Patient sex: M
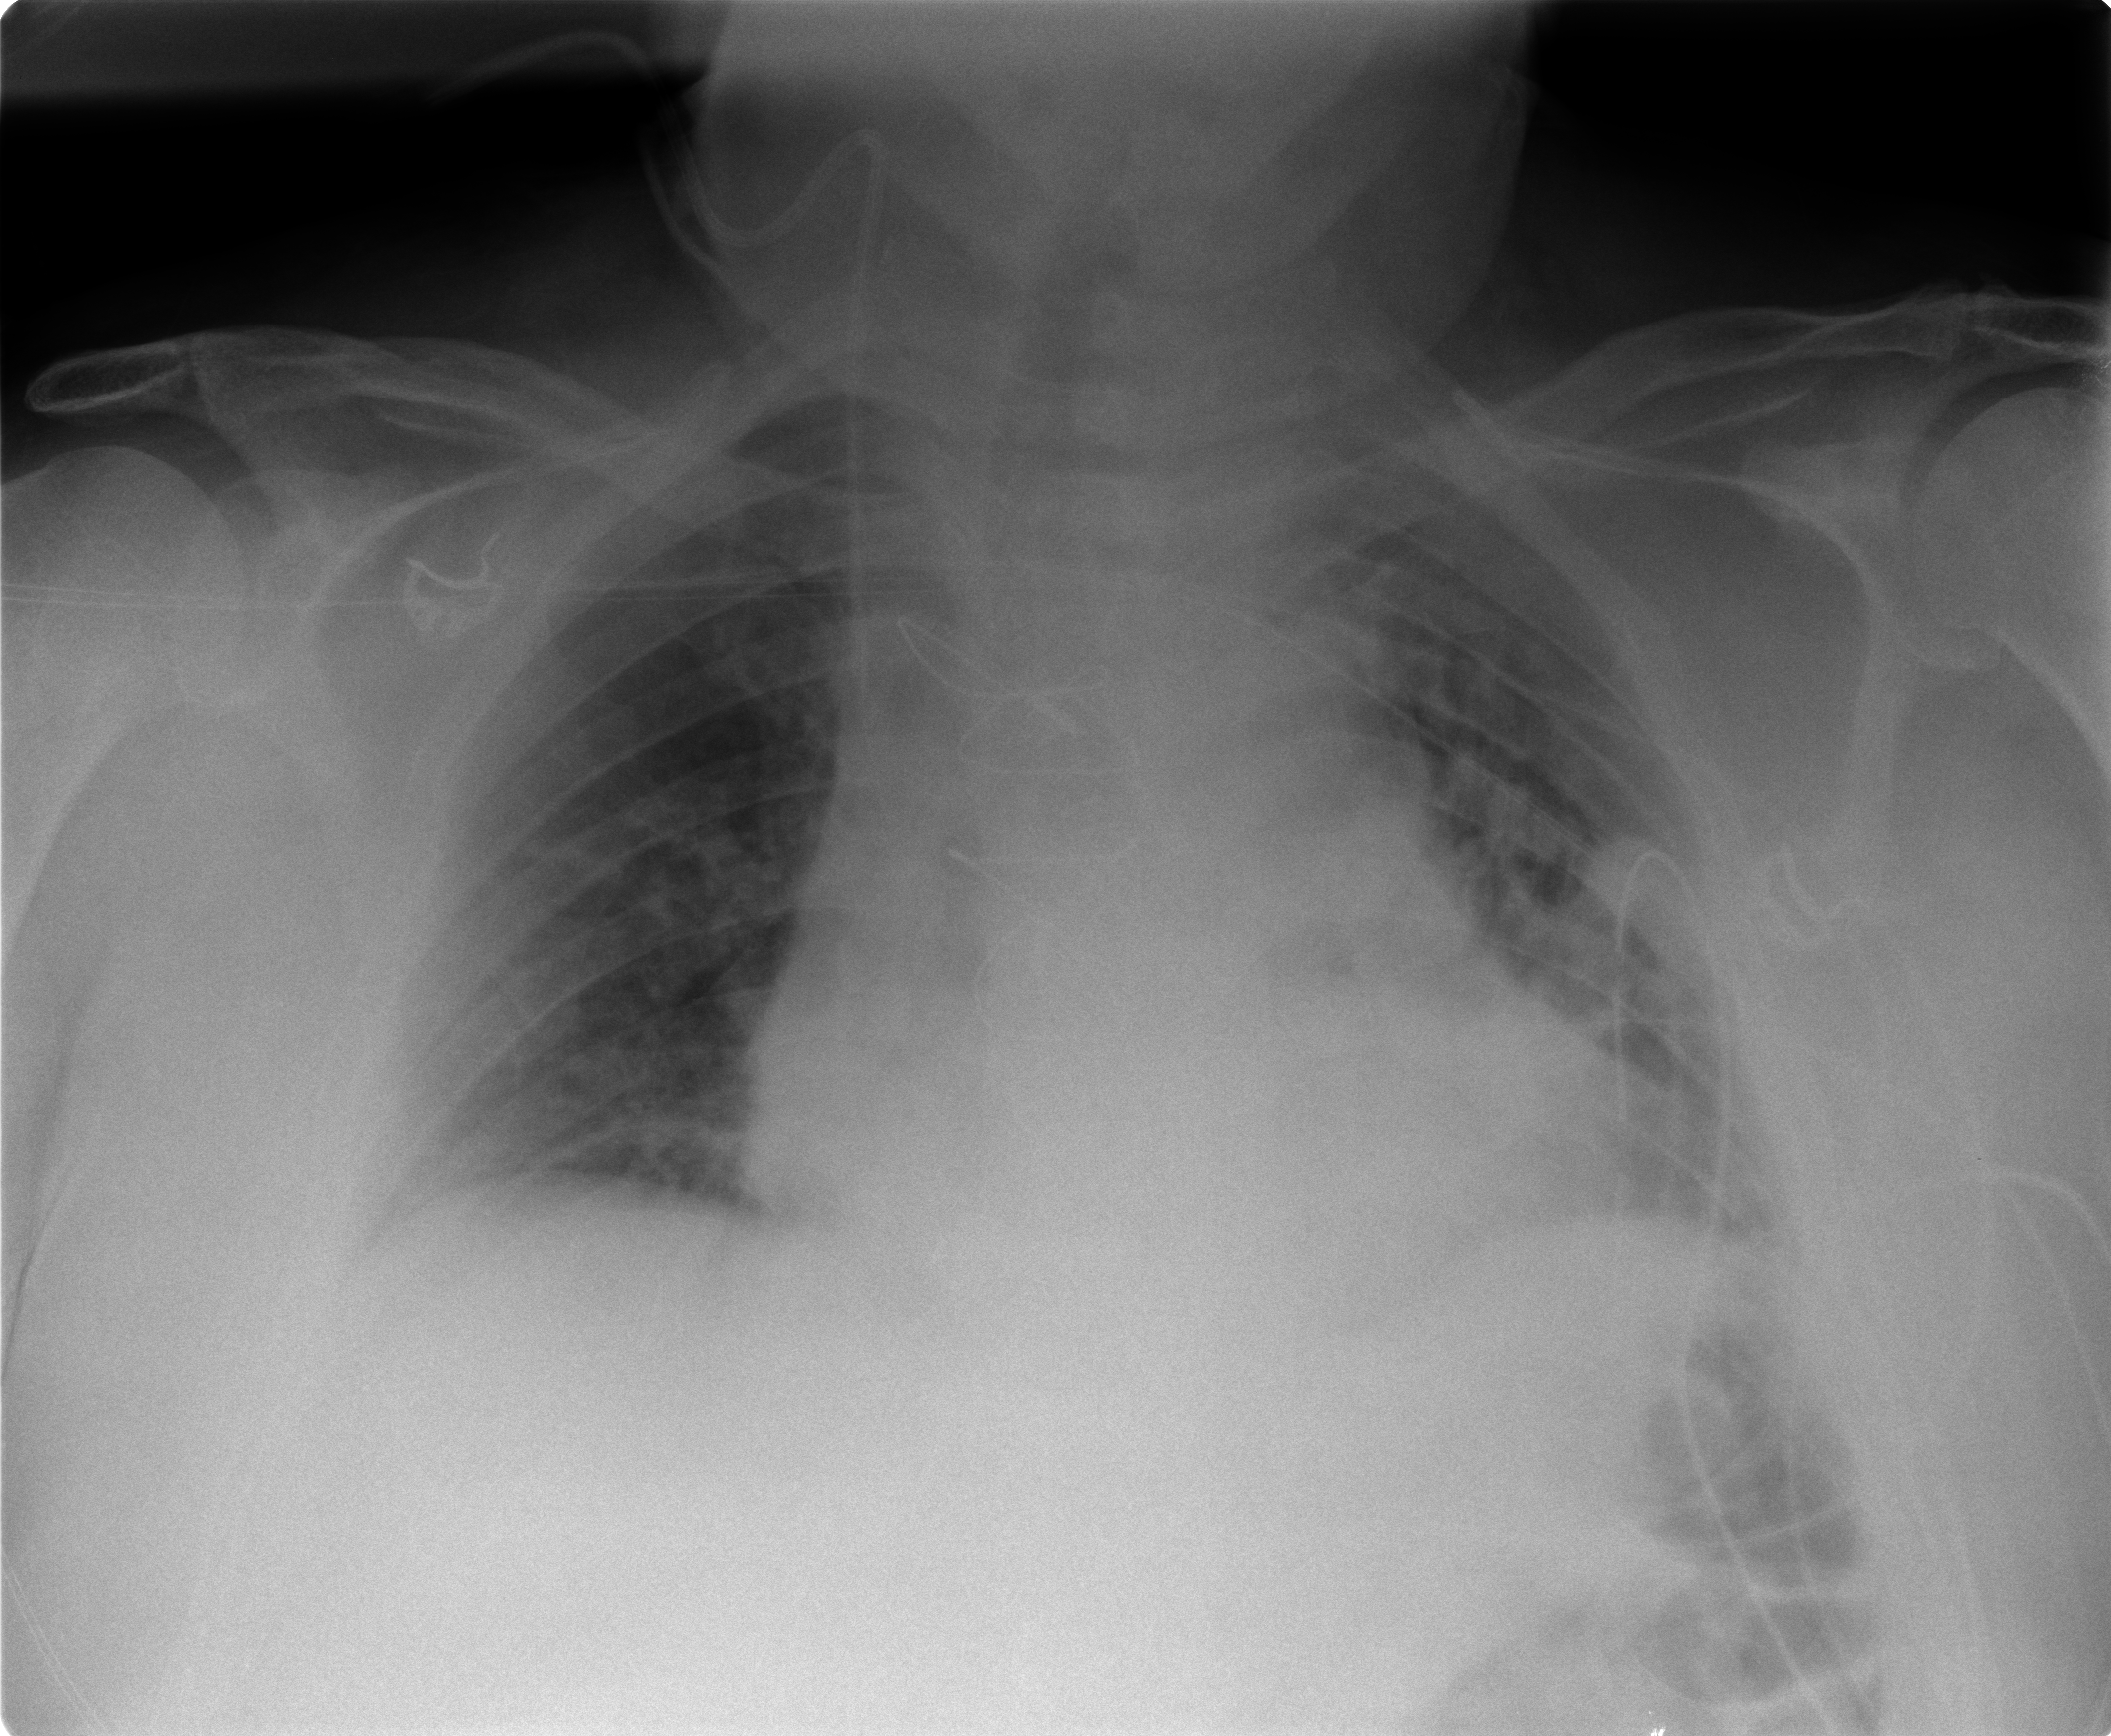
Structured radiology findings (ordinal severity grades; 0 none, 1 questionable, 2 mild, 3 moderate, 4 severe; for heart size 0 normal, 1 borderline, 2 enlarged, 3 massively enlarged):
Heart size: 2
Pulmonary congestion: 0
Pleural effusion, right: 0
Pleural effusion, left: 1
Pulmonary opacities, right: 0
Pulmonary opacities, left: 2
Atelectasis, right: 2
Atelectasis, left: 2